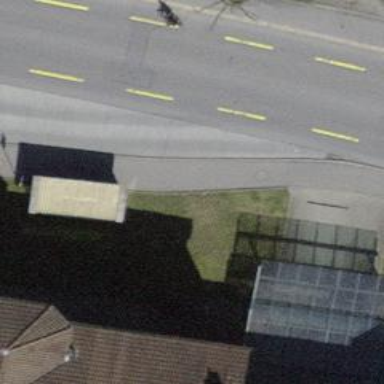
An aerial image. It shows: Platform with shelter for public transport.